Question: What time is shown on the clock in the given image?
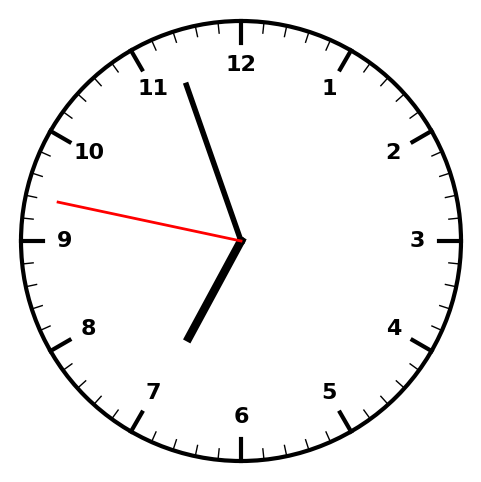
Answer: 06:56:47